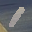
Label: 1